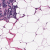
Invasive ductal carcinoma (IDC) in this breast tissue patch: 0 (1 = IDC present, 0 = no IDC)